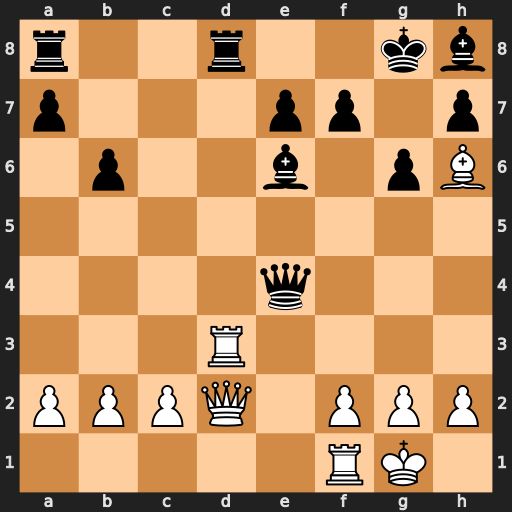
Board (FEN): r2r2kb/p3pp1p/1p2b1pB/8/4q3/3R4/PPPQ1PPP/5RK1
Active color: w
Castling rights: -
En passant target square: -
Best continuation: Rxd8+ Rxd8 Qxd8#